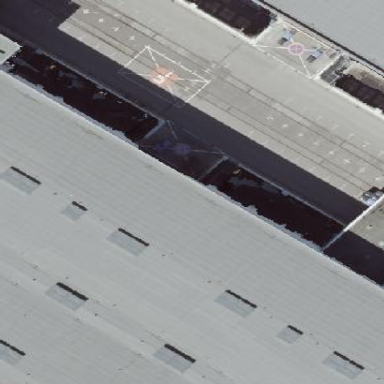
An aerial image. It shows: Section of the building dedicated to exhibitions - exhibition hall.